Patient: sex M, age 48
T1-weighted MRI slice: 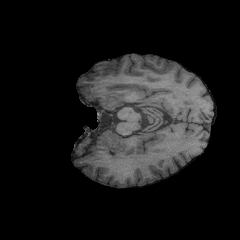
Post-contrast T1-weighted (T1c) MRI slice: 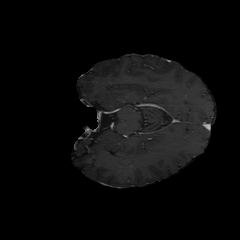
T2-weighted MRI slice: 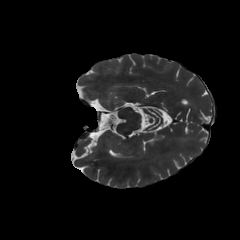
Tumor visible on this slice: no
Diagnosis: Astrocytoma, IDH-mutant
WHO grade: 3